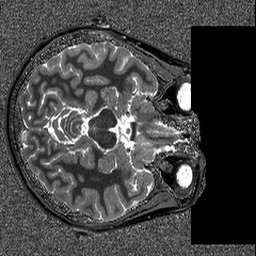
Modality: T1map
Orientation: axial
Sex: female